Question: I really like the 'div' accordion effect, I use it a lot for site organization and navigation, but I want to try and use it for a horizontal navigation pane rather than for a vertical list.

The "clickables" pane has more than one link, and when any of the links are clicked, it expands below to show more links. So if I click link A, it will expand to show links A.A, A.B, A.C, etc; if I click link B, it will do the same for links B.A, B.B, etc. I want the lower pane to be dynamic and display links relevant to the link I clicked in the clickables pane as seen in the image. I use the word "link" loosely; in the links pane they are indeed hyperlinks, but in the clickables pane they're just clickable words that do things onclick.
How can I go about doing this? I had initially tried AJAX accordion but the spacing is all wrong. I'm not too well versed enough in AJAX or jQuery to make it work the way I want, so I hope hoping there was some tips on how to do it.
Here's some makeshift HTML illustrating what I would like to accomplish.
'''
<div id="navigation">
<span id="A">Expand A</span> &nbsp;
<span id="B">Expand B</span>
</div>
//if "Expand A" is clicked, display the below
<div id="expandedA">
<a href="./link1.php">Link 1</a> &nbsp;
<a href="./link2.php">Link 2</a>
</div>
//if "Expand B" is clicked, display the below
<div id="expandedB">
<a href="./link3.php">Link 3</a> &nbsp;
<a href="./link4.php">Link 4</a>
</div>
'''
'expandedA' and 'expandedB' would have the same width as 'navigation', and they would expand below 'navigation'. Something similar to accordion, but I think I need to modify it such that both spans have the same dropdown.
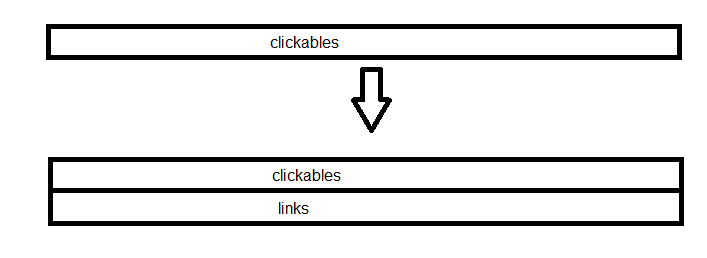
Answer: Use a javascript function that uses innerHTML.
For example:
'''
function clickable(){
document.getElementById('clickable').innerHTML = "content";
}
'''
Use onClick to call it
'''
<div id="click" onClick="javascript:clickable();">Click me!</div>
'''
It's easier to explain with a js fiddle
JSFiddle:
<URL>
Edit: I think this is what you want:
<URL>